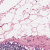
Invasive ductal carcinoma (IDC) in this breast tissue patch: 0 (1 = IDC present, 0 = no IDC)